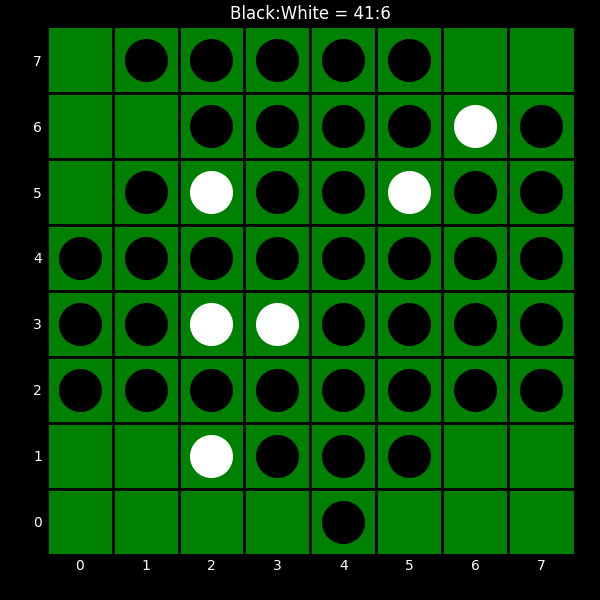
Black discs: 41
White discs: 6